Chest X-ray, PA view. Patient: 30 years old, sex M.
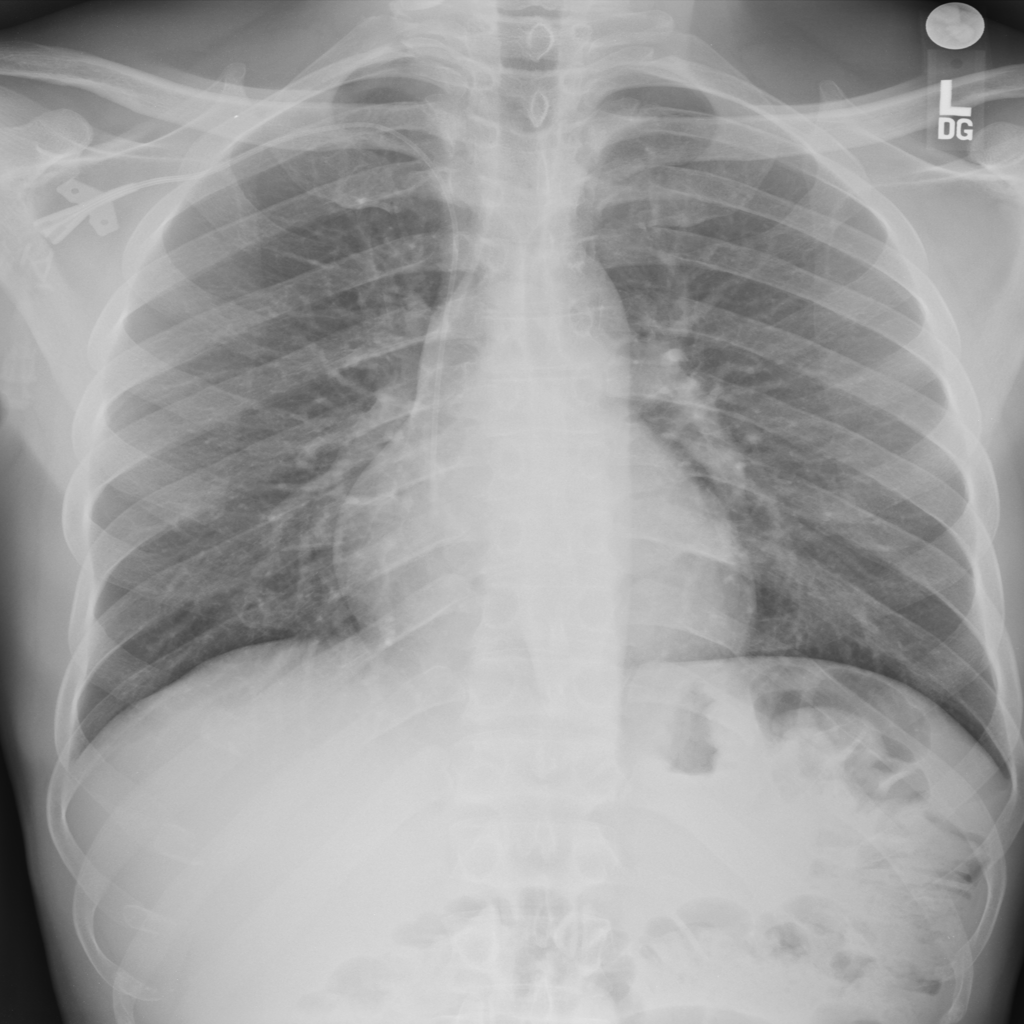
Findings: No Finding